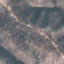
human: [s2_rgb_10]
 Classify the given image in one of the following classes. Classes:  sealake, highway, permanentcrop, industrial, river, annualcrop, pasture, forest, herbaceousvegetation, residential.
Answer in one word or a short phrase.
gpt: HerbaceousVegetation